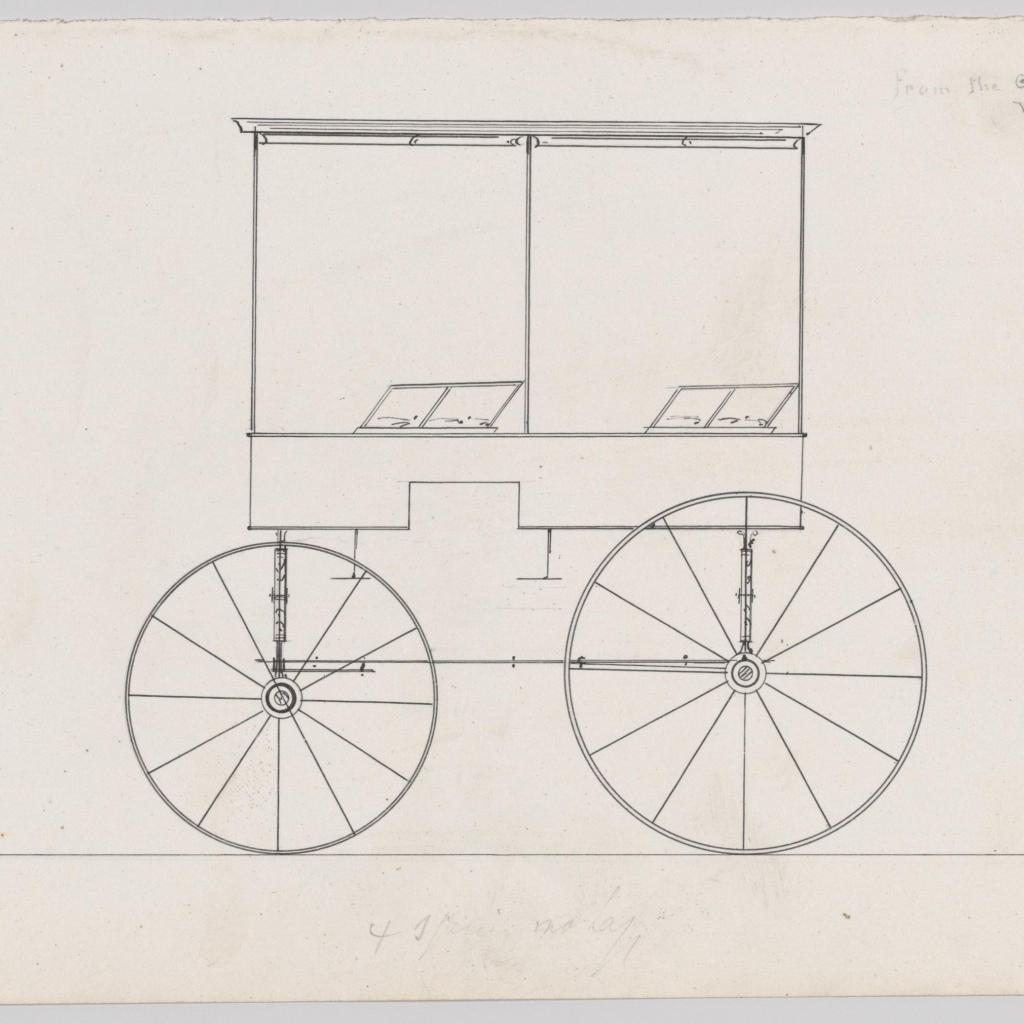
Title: Design for Canopy Top Wagon
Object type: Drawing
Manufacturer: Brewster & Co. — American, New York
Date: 1850–70
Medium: Pen and black ink
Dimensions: sheet: 5 7/16 x 8 7/8 in. (13.8 x 22.5 cm)
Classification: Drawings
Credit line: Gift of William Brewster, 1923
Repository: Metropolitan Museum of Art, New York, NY